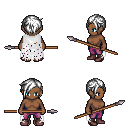
a pixel art fantasy rpg character, female body template, human, dark skin, white tattered cape, magenta pants, white pixie cut hairstyle, maroon shoes, spear, four views (front, back, left, right), 2x2 character sprite sheet, small pixel art, hard edges, no anti-aliasing